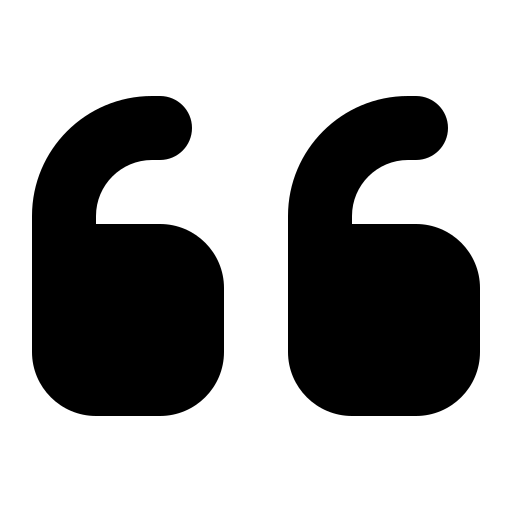
Tags: icon, FontAwesome, fa-icon, solid, quote, left